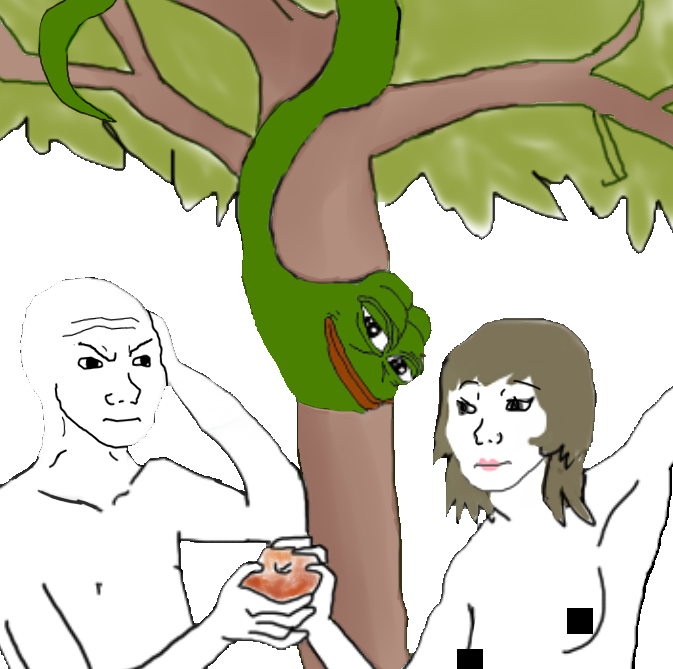
Label: 5_Wojak_with_Background